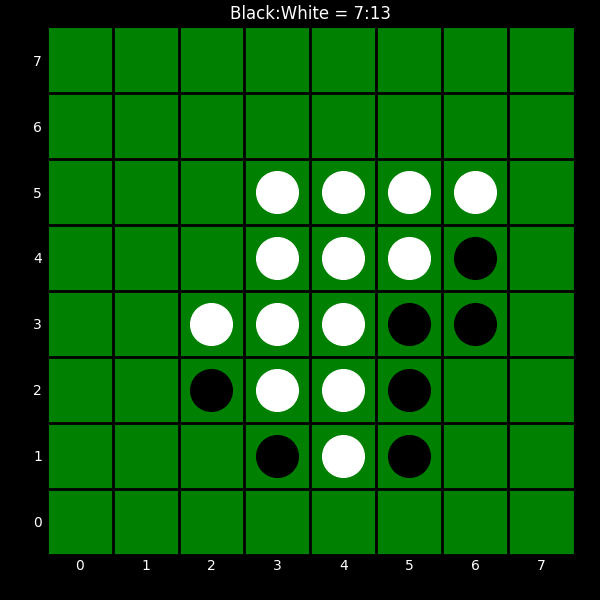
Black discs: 7
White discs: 13